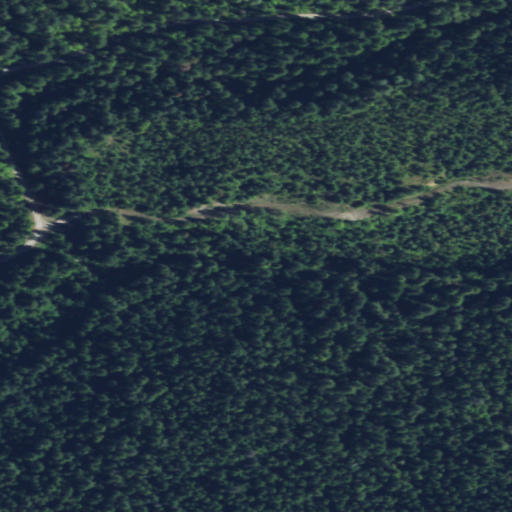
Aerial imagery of valley in Washington named Uncas Gulch containing only evergreen forest